Question: I have a verified domain from earlier but I can't see to create a bucket with that domain. How can I fix this.
<URL>
[
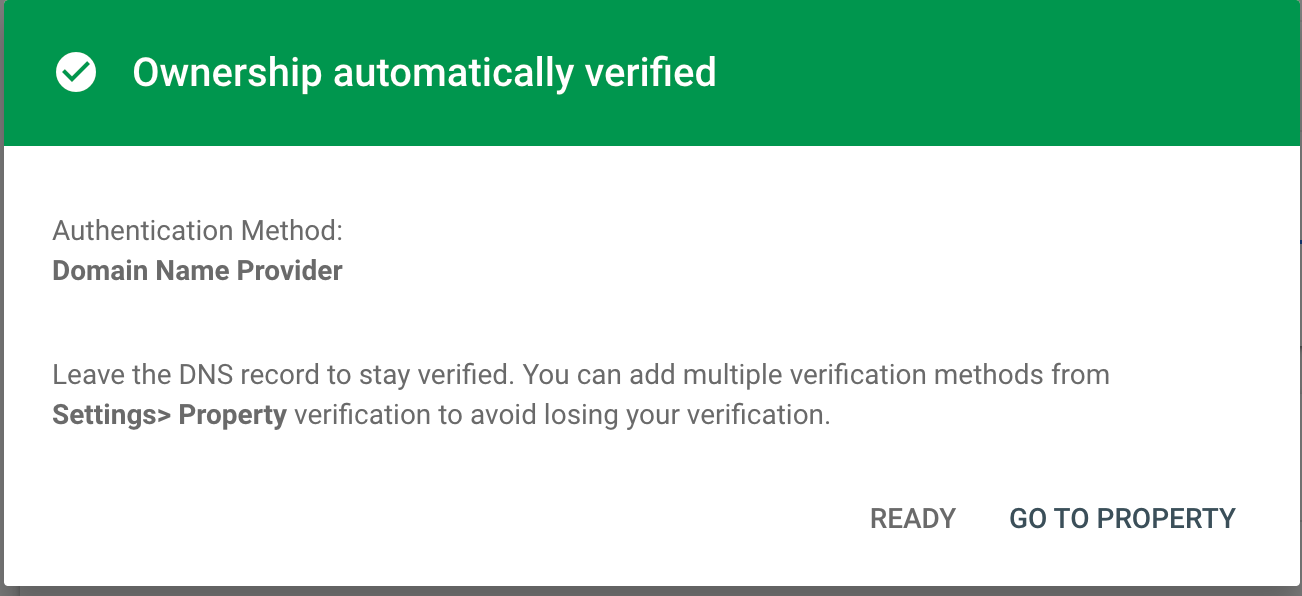
Answer: Silly reason, tere was a typo in the url :(. So @rsailnas was right